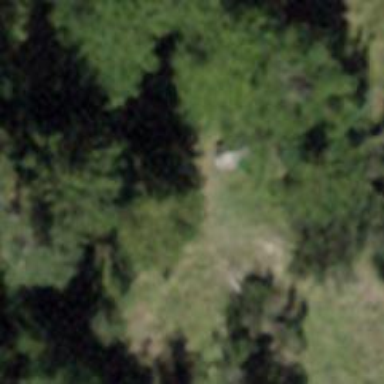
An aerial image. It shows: Brown bench.